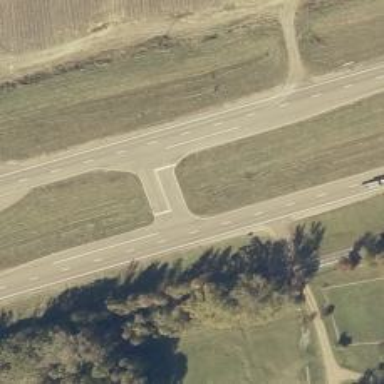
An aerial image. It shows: Trunk highway.